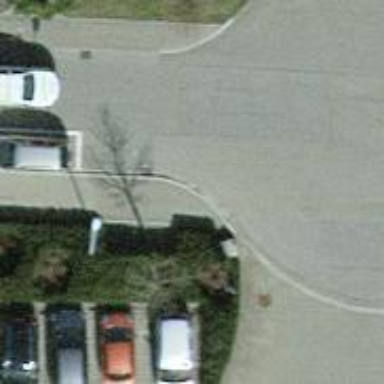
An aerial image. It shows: Asphalt sidewalk along the footway.